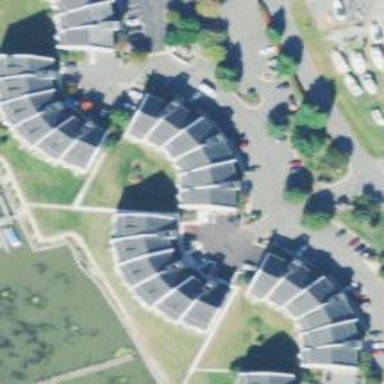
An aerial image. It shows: Condominium in residential area.